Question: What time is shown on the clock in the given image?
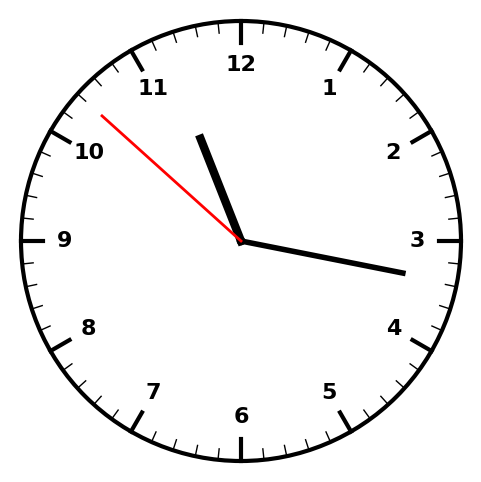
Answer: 11:16:52